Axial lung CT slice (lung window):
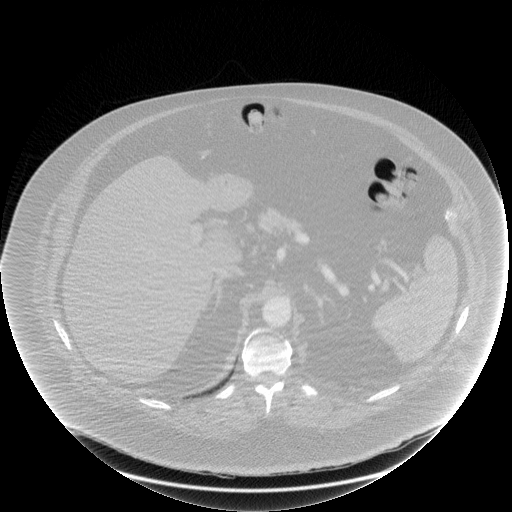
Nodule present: no